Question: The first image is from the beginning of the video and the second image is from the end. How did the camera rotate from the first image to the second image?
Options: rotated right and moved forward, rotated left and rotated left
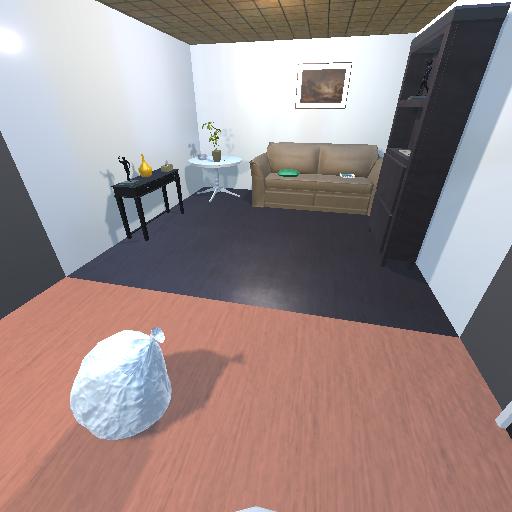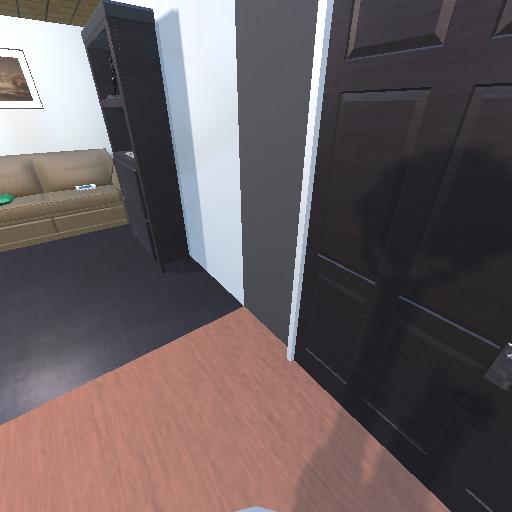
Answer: rotated right and moved forward